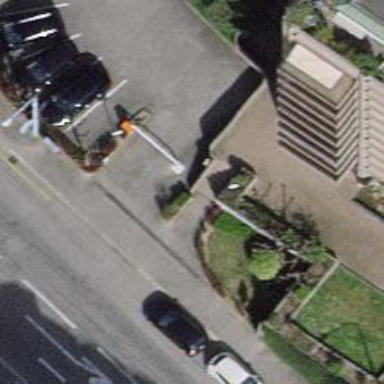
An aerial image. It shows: Lift gate barrier.